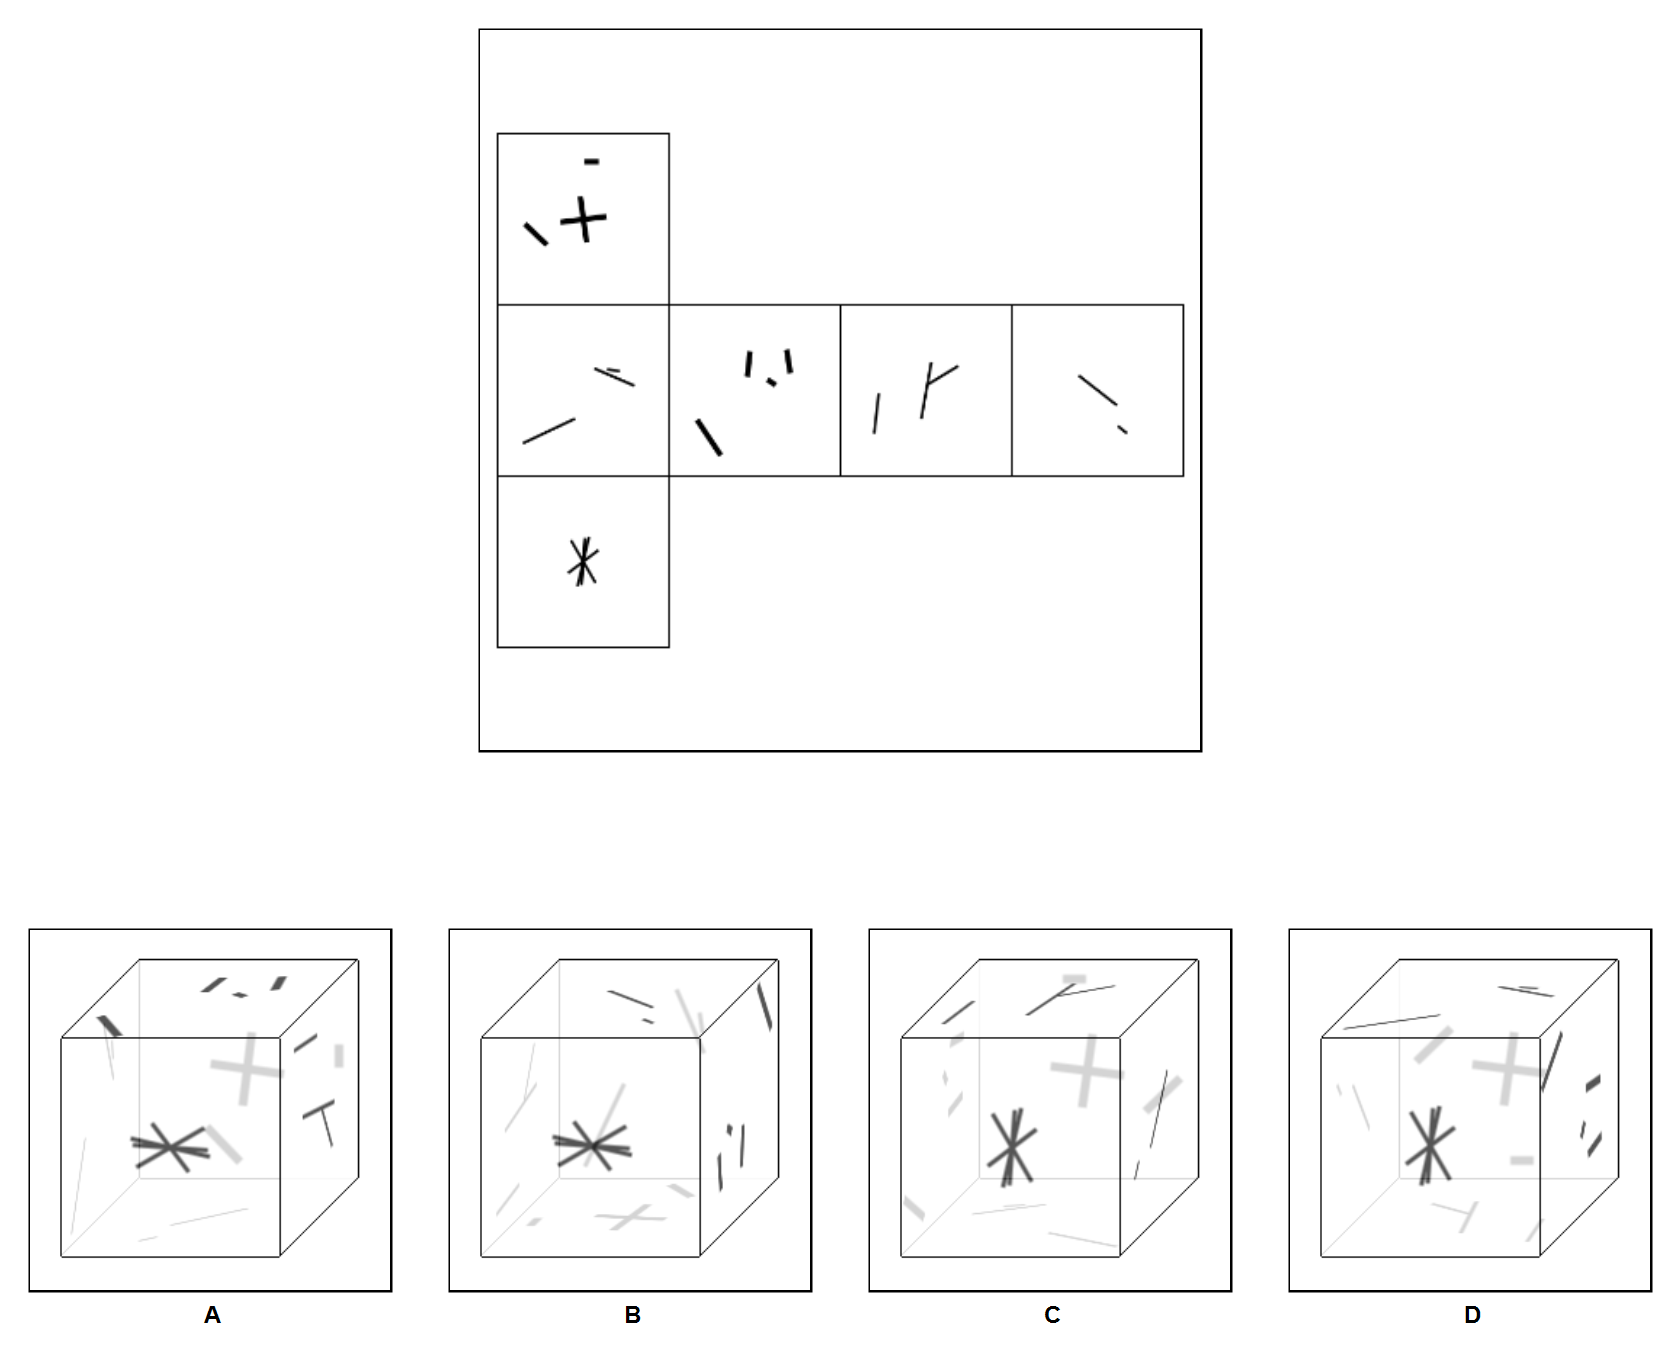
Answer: B